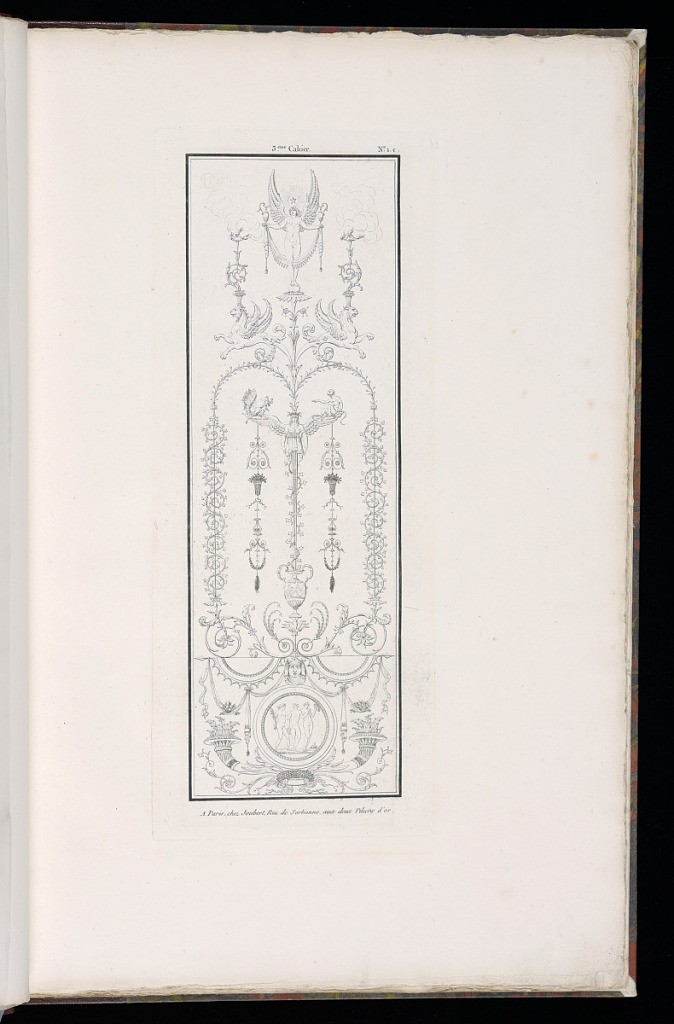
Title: Arabesque Ornament Design
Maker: Charles Normand, French, 1765 – 1840
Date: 1787–95
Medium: Etching on laid paper
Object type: Print
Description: A vertical plate with an arabesque ornament design featuring mythological figures and creatures, winged horses, a squirrel, monkey, incense burners, vases, scrolling acanthus leaves and foliage, baskets of flowers, fleurons, rosettes, hanging textiles, cornucopia with acanthus leaves, masks, fruit, and a roundel with three figures representing the three muses. The plate is numbered and signed.